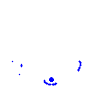
Particle: pion